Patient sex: M
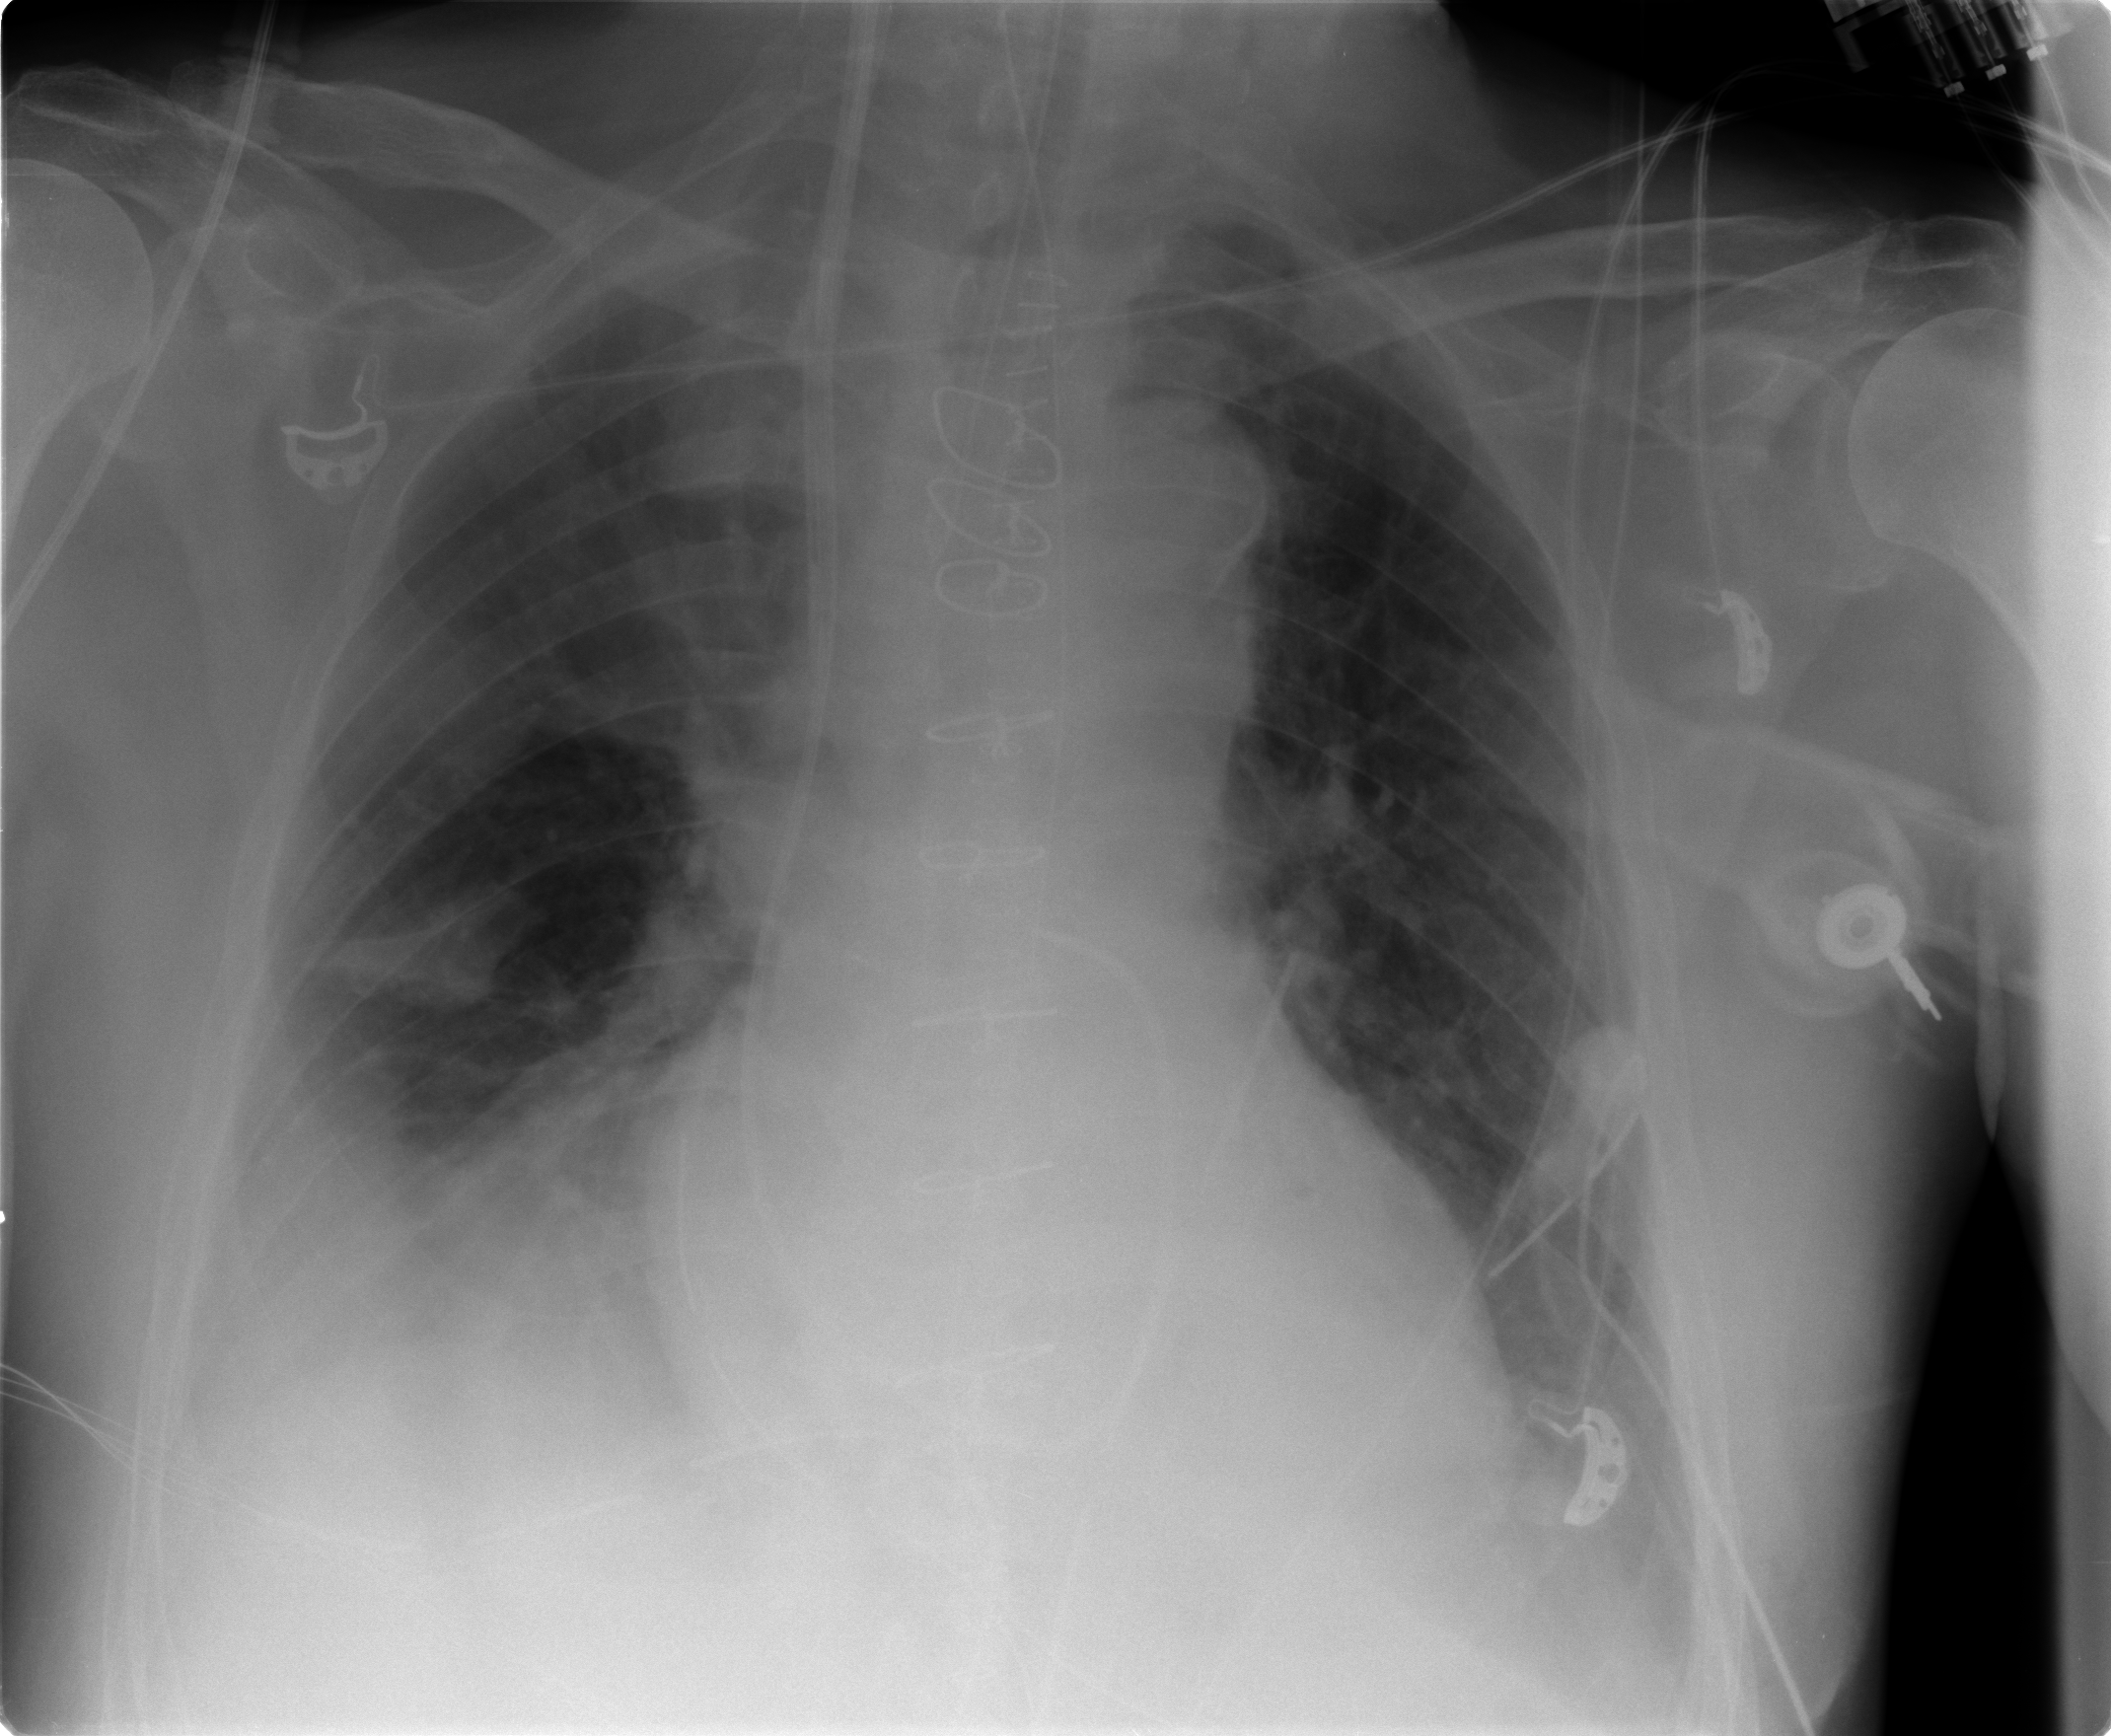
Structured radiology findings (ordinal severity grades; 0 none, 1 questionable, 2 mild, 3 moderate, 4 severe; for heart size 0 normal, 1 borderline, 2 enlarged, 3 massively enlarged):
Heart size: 2
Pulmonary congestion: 2
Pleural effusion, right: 3
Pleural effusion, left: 2
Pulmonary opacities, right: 2
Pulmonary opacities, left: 1
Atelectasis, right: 2
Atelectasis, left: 1